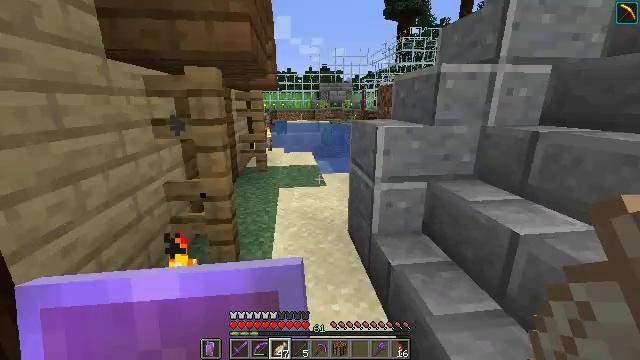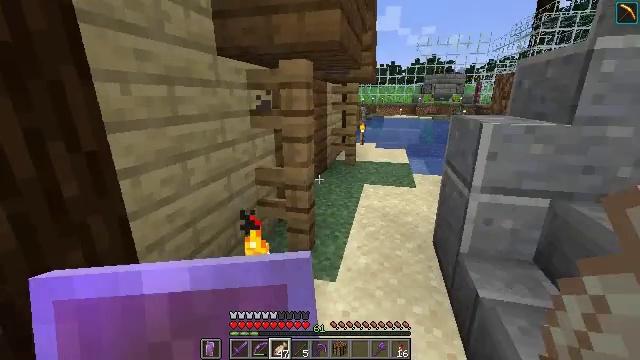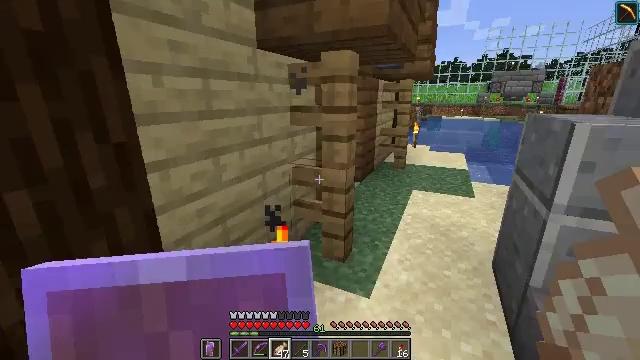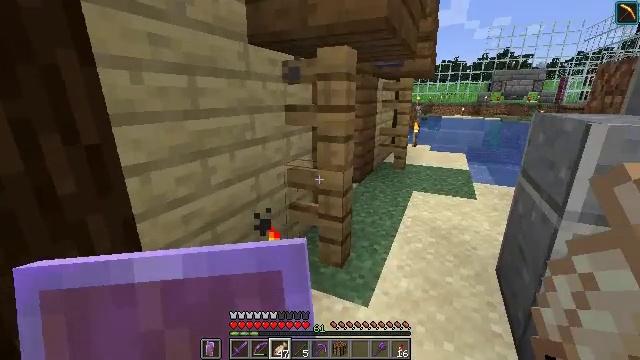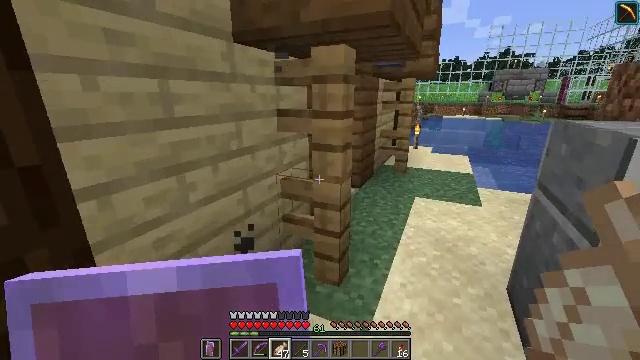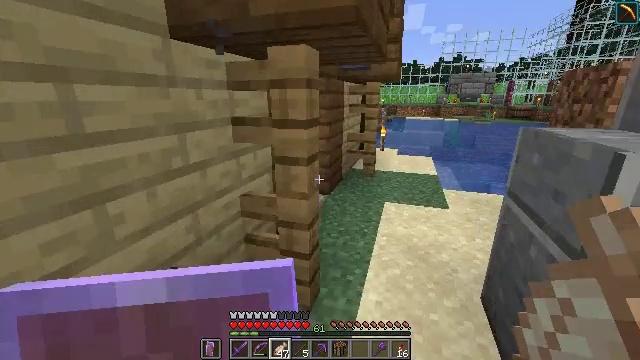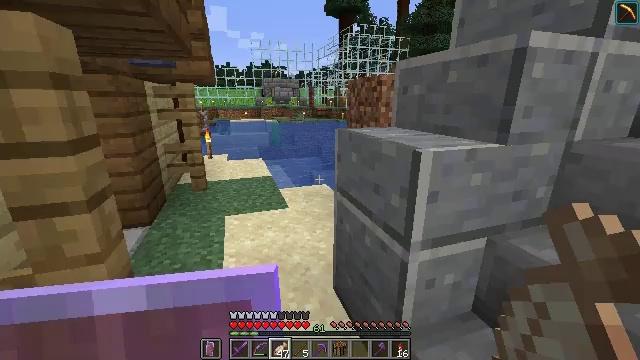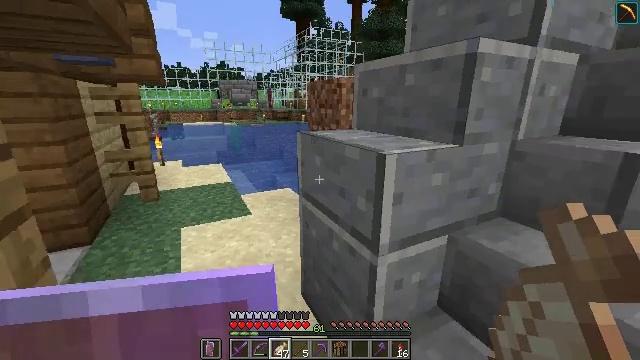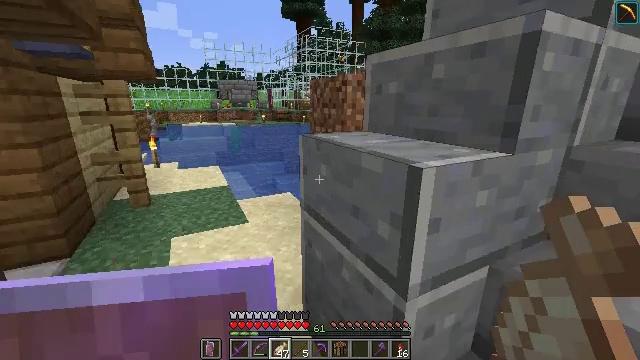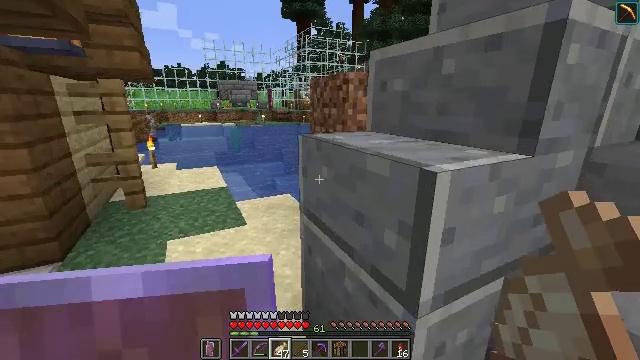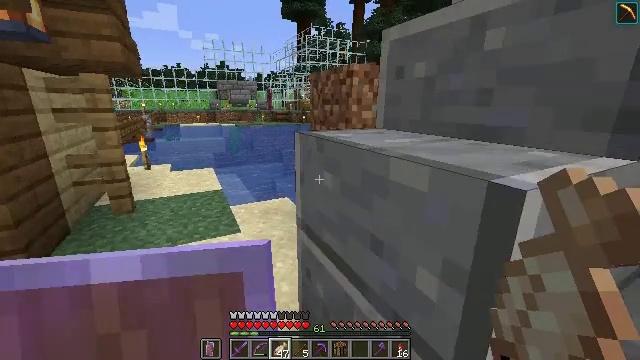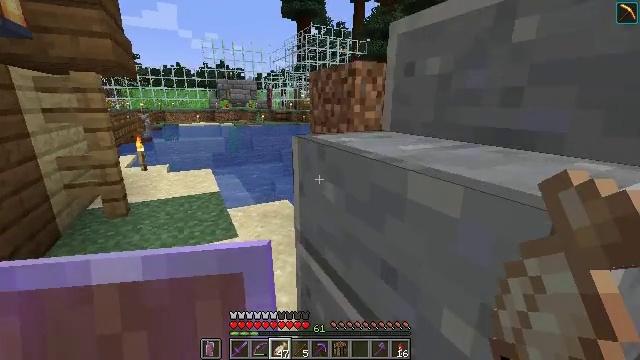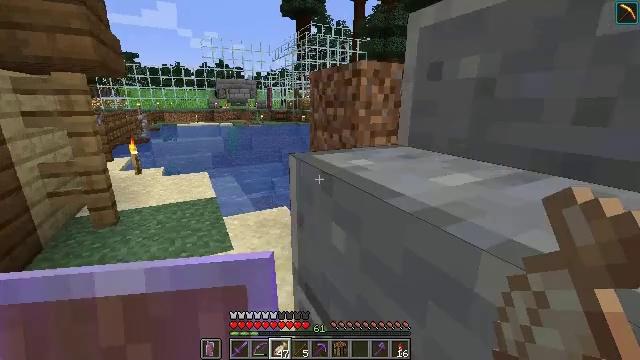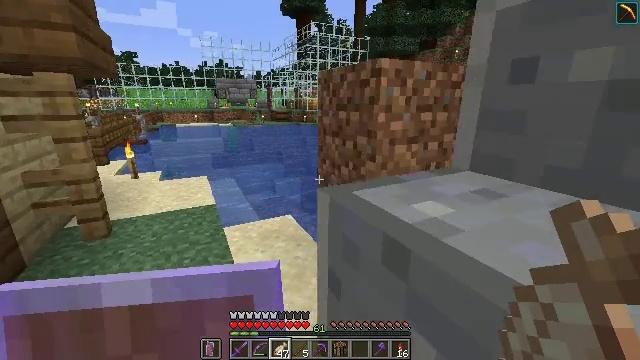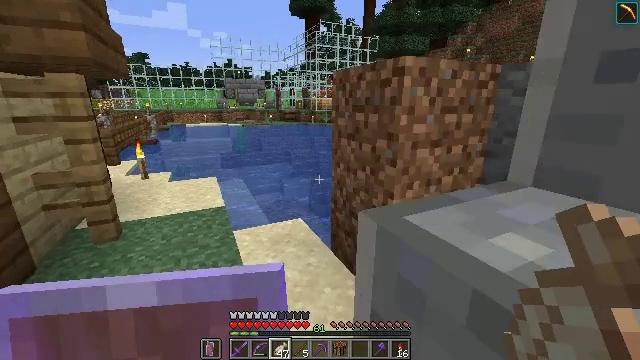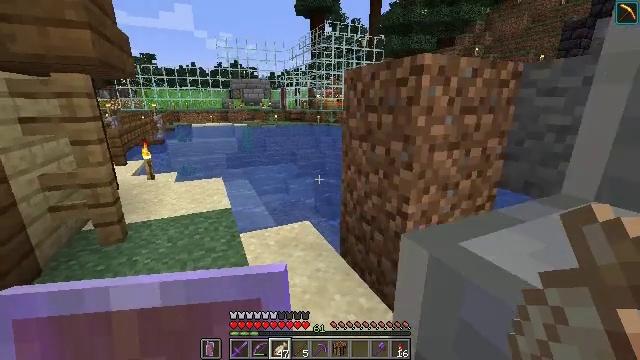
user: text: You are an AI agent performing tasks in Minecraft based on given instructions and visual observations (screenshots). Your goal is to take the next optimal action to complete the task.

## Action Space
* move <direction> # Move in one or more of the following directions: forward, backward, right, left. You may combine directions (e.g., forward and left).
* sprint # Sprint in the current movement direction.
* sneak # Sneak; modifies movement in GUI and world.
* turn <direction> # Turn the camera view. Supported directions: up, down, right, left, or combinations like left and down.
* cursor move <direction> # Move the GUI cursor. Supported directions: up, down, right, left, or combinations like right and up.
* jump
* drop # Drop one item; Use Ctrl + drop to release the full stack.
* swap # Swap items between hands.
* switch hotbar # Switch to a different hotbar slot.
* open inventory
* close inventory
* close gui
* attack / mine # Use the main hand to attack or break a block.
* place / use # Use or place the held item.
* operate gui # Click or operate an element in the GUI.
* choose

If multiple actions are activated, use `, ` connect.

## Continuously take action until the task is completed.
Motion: motion action
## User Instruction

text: Left click on the stonecutter to break it.
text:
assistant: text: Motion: move forward, turn left and down
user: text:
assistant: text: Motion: move forward, turn left
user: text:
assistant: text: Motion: move forward
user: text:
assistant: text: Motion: move forward
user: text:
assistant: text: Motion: move forward, turn right
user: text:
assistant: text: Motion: move forward, turn right
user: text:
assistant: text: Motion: move forward, turn right
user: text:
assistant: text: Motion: move forward
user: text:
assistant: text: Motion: move forward
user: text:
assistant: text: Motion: move forward
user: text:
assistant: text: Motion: move forward
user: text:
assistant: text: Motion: move forward
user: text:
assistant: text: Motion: move forward
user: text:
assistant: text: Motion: move forward, turn left
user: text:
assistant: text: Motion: move forward, turn left
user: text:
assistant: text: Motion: move forward and move left
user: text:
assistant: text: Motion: move forward and move left
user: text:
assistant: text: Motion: move forward and move left
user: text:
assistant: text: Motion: move forward and move left
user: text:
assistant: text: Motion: move forward and move left
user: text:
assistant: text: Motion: move forward and move left, turn right and up
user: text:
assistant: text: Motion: move forward and move left, turn right and up
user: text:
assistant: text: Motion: move forward and move left, turn right and up
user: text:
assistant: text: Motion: move forward and move left, turn right
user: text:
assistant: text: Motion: move forward, turn right
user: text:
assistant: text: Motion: move forward, turn right
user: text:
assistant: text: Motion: move forward, turn right
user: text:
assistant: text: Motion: move forward
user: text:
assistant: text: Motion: move forward
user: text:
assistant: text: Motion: move forward, sprint